五年级 · 计数
如图

旋转转盘的指针, 指针停在偶数的位置就得奖，指针停在奇数位置就不得奖。小红第一次旋转指针, 结果她得奖了。如果再旋转一次, 这次她（）。

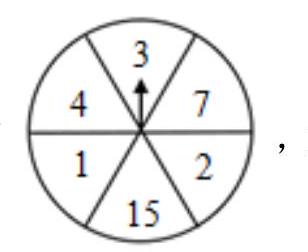
A. 不可能得奖
B. 一定得奖
C. 得奖可能性小
D. 得奖可能性大

答案: C
解析: 解C

【分析】转盘中一共有 6 个数, 求出奇数和偶数的个数, 偶数的个数比奇数的个数多得奖的可能性大,偶数的个数比奇数的个数少得奖的可能性小, 据此解答。

【详解】转盘中 $2 、 4$ 是偶数, 则偶数一共有 2 个; 转盘中 $1 、 3 、 7 、 15$ 是奇数, 则奇数一共有 4 个;偶数的个数比奇数的个数少, 所以得奖的可能性小。

故答案为: C
【点睛】掌握判断事件发生可能性大小的方法是解答题目的关键。